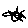
Label: sun